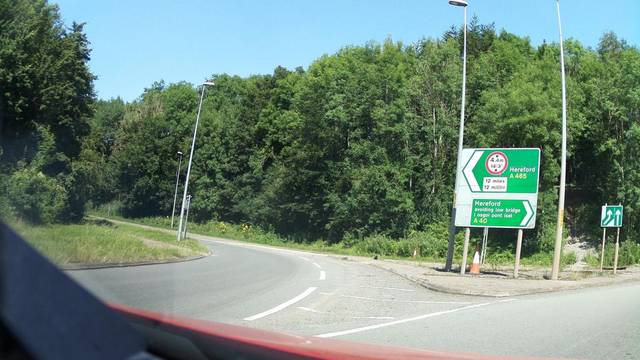
Region: United Kingdom
Coordinates: 51.809, -3.008